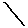
Label: line